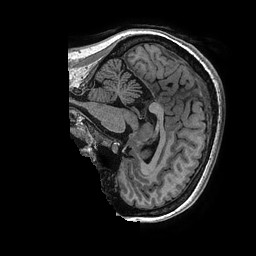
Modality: T1w
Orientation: sagittal
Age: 39
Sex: female
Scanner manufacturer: ge
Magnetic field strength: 3 T
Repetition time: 0.006952 s
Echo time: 0.00292 s